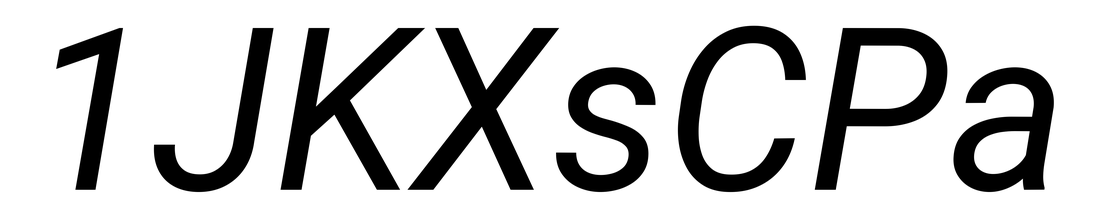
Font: Roboto-Italic_Italic